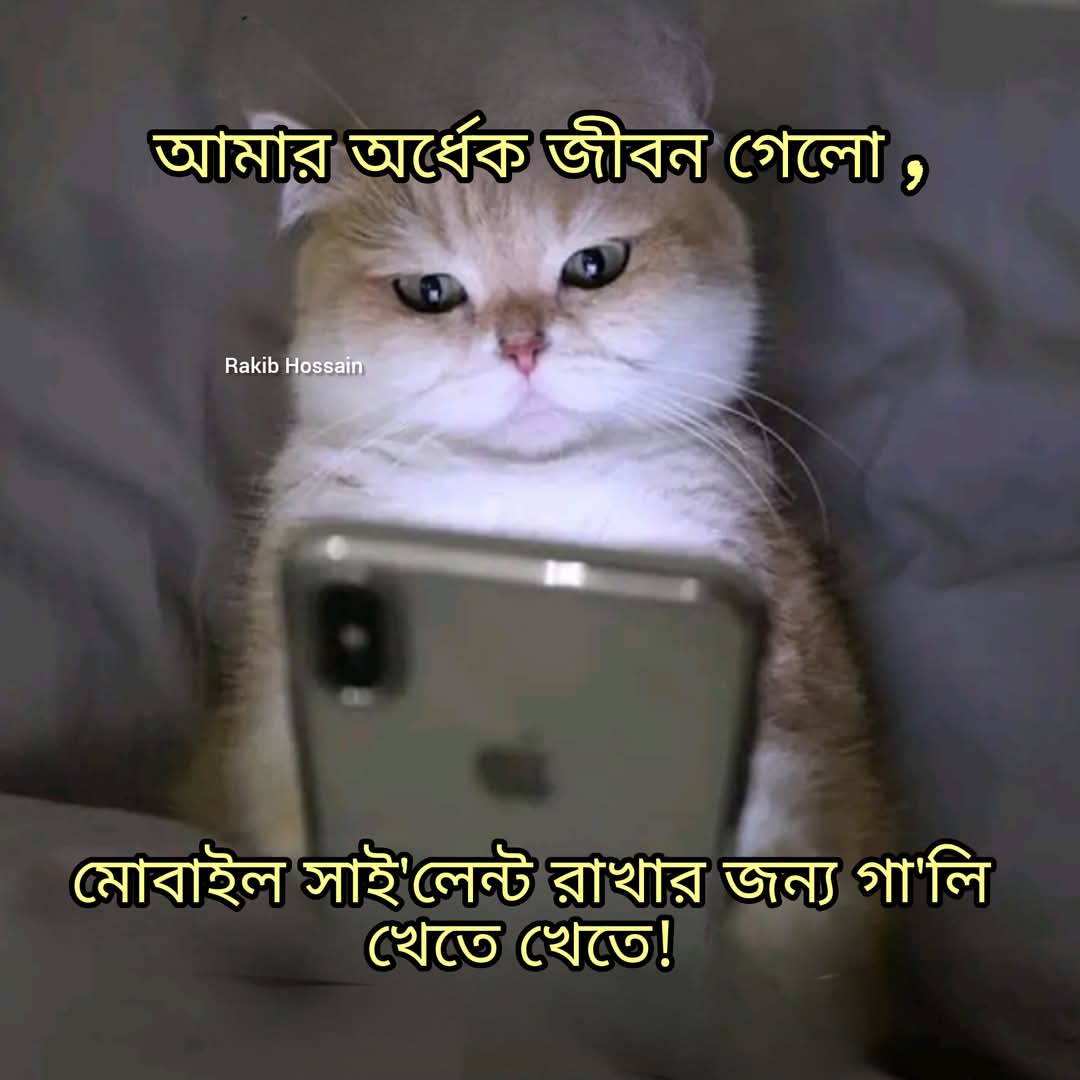
Text: আমার অর্ধেক জীবন গেলো,
মোবাইল সাই'লেন্ট রাখার জন্য গা'লি খেতে খেতে!
Label: Non Hate